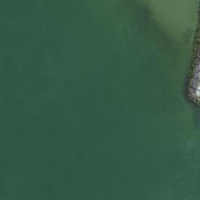
EUNIS habitat code: 14
Species observed at this site:
Tachybaptus ruficollis
Corvus corone
Podiceps cristatus
Cyanistes caeruleus
Fulica atra
Anas platyrhynchos
Sturnus vulgaris
Dendrocopos major
Fringilla coelebs
Remiz pendulinus
Sylvia atricapilla
Turdus merula
Chroicocephalus ridibundus
Phalacrocorax carbo
Phylloscopus collybita
Poecile palustris
Larus michahellis
Cygnus olor
Ardea alba
Parus major
Milvus milvus
Sitta europaea
Regulus regulus